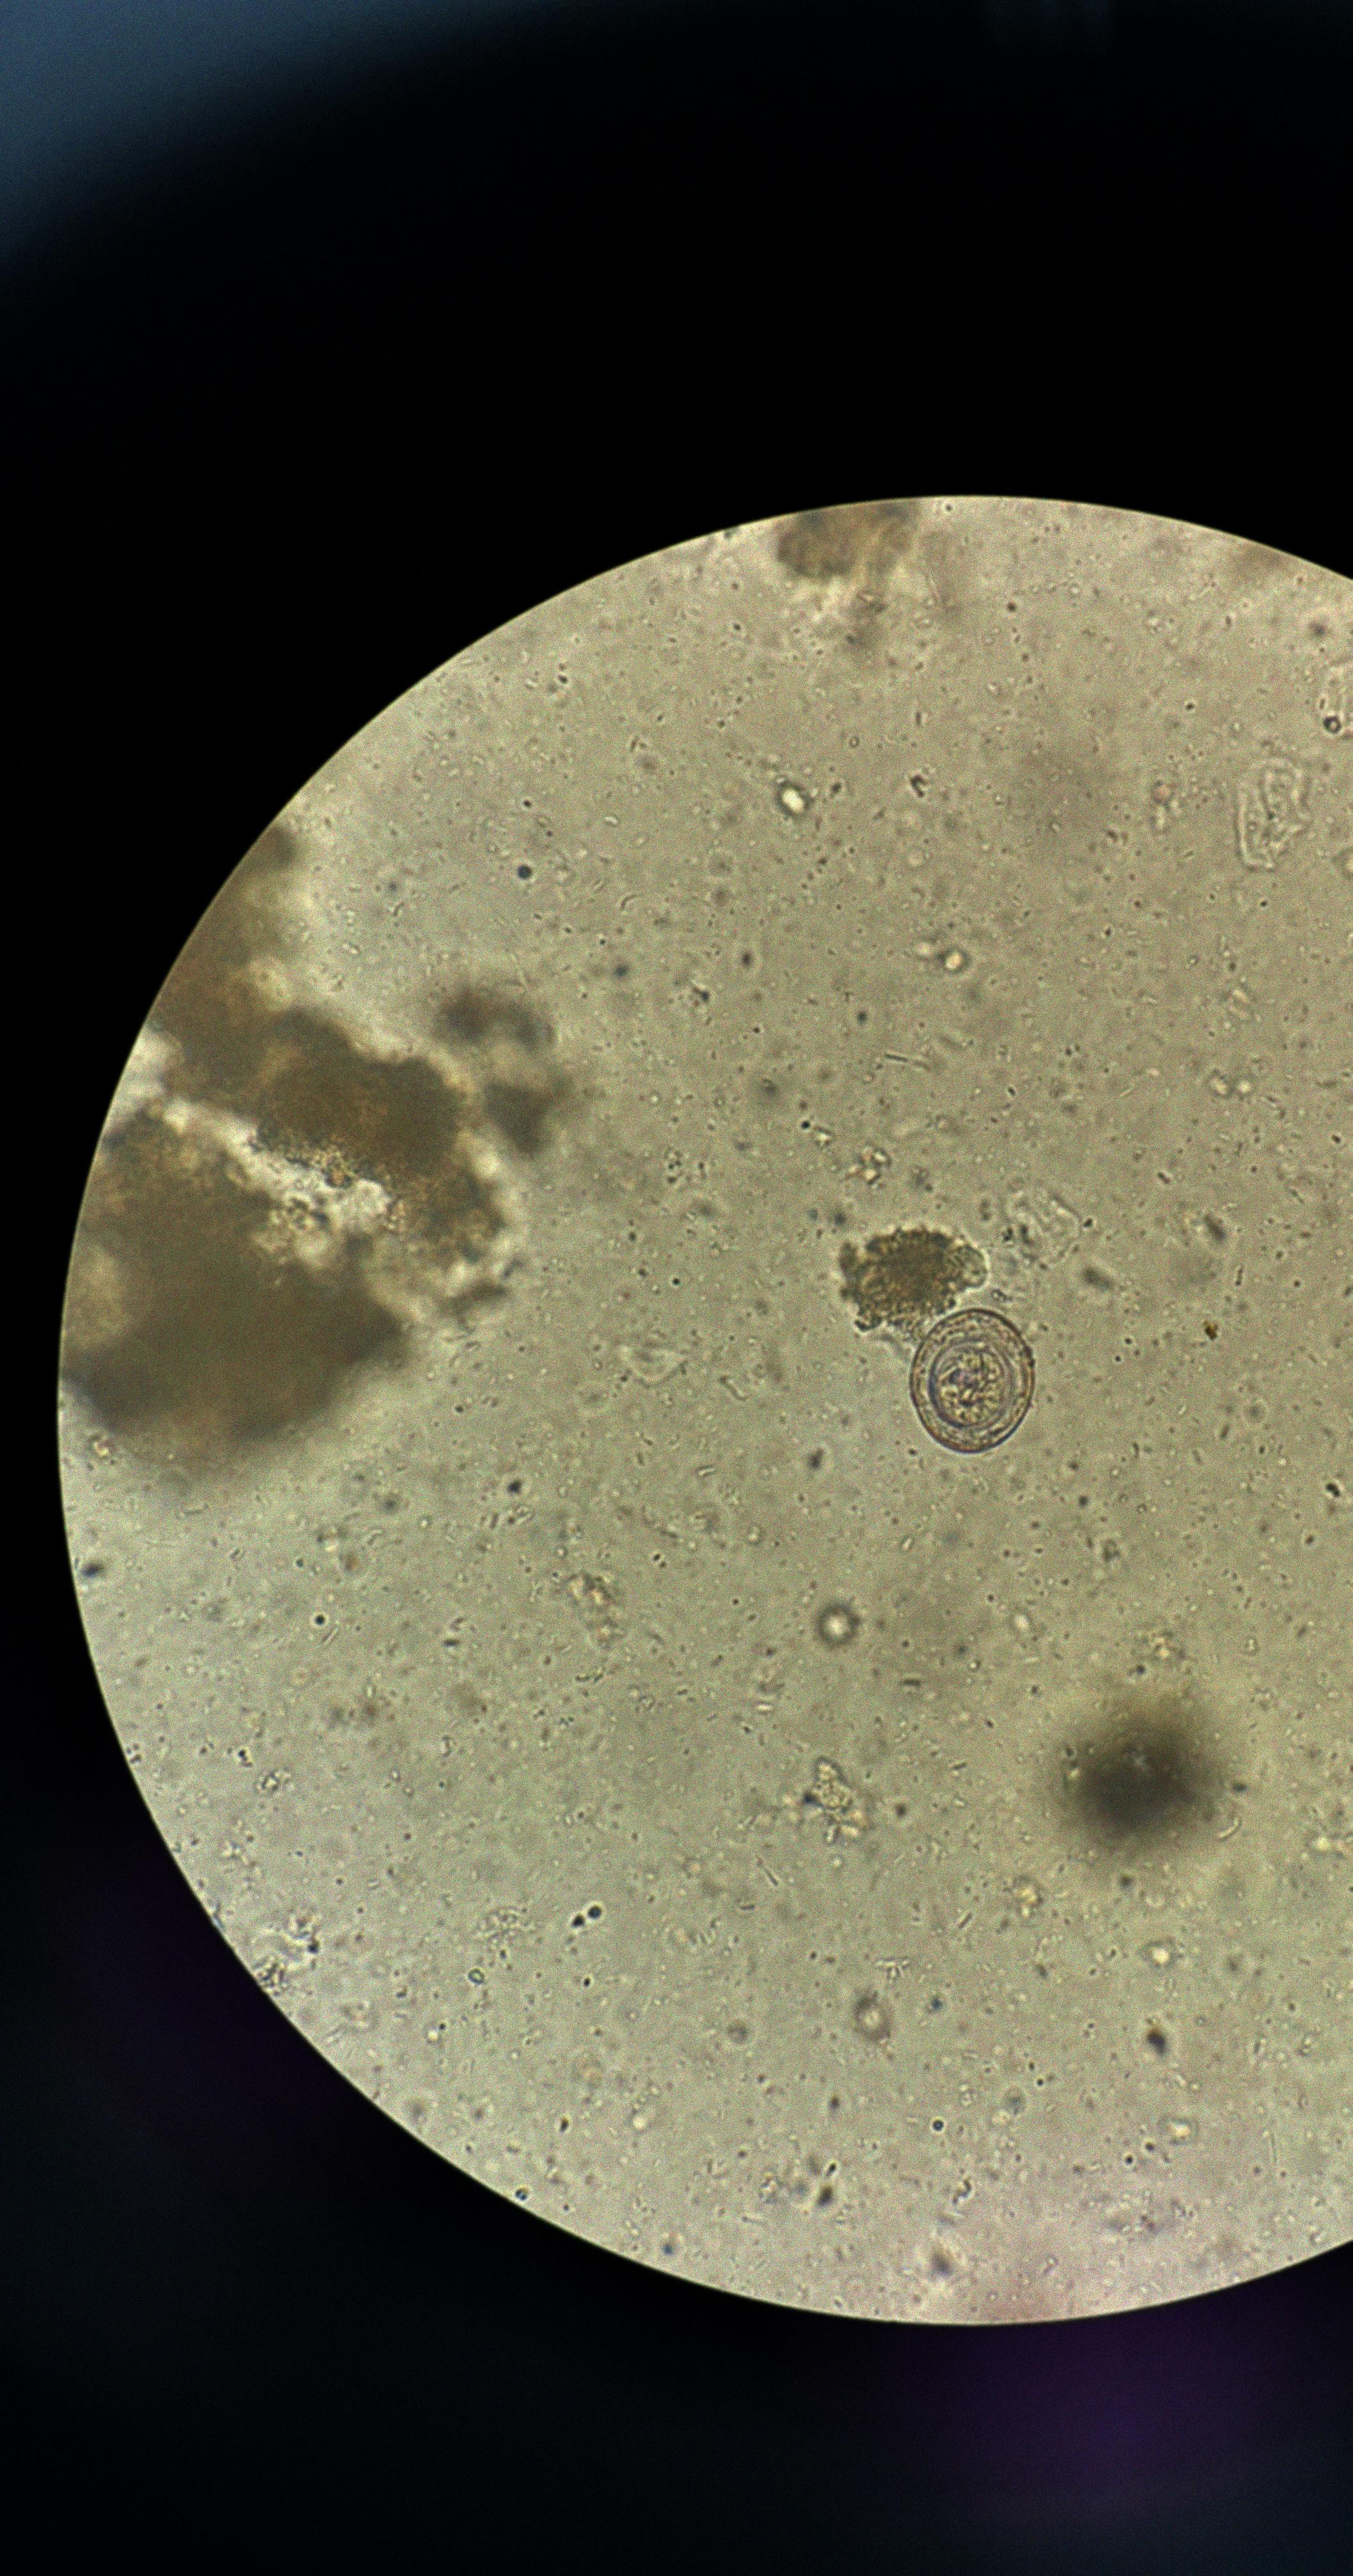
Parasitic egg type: Hymenolepis nana